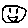
Label: smiley face